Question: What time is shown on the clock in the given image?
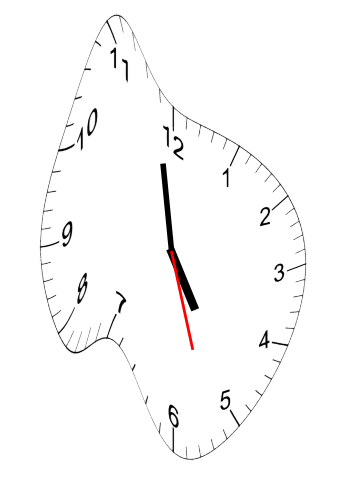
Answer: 04:58:27